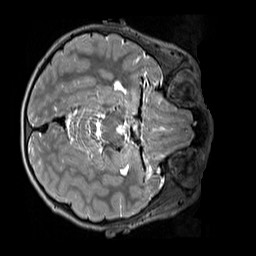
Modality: T2w
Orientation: axial
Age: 9
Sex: male
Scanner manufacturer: siemens
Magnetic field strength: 3 T
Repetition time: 3.2 s
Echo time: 0.408 s